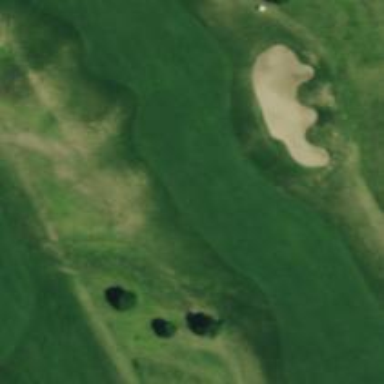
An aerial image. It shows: View of golf hole.